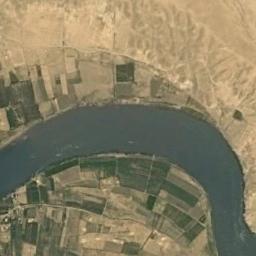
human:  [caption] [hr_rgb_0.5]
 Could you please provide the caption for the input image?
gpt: The dark green river goes through the farmland .

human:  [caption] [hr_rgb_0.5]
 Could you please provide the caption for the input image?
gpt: There are many neat places beside the river .

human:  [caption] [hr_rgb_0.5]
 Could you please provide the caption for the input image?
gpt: A crooked cyan blue river with green and tan mixed fields on both sides, And a yellow desert on the outskirts .

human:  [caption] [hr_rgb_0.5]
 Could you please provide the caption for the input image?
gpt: The river goes through bare land and green farmland .

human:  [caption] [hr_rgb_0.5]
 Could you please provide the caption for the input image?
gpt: There are some farmlands and a yellow desert near the river .